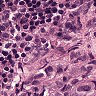
Metastatic tissue present: yes